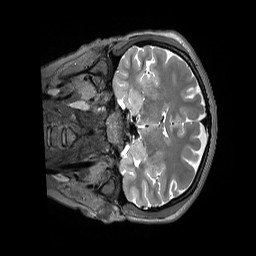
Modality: T2w
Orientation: coronal
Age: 19
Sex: female
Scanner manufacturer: siemens
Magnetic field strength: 3 T
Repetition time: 3.2 s
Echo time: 0.408 s